Question: I would like to make beautiful looking PHP graphs like the image below. Ive looked at some php graphing libraries online but the problem is the graphs they produce are far too plain, Im looking for beautiful looking ones like this. Should I code from scratch or is there some library I can buy?

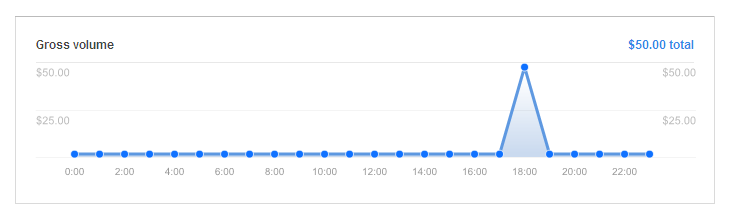
Answer: It sounds better idea to draw graph with javascript / svg. And the perfect solution for that is <URL>